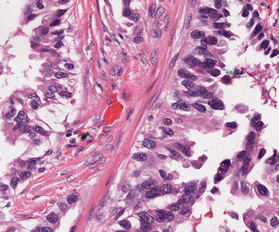
Tumor epithelial tissue: yes
Tumor-associated stroma tissue: yes
Normal tissue: no